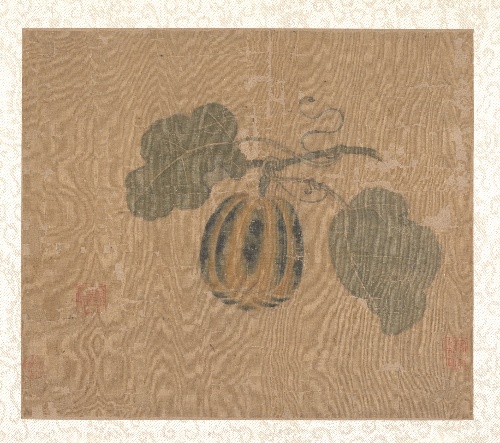
Title: 明    佚名    南瓜    扇面|Squash
Artist: Unidentified artist|Zhao Chang
Artist bio: |Chinese, active 10th–11th century
Object type: Album leaf
Classification: Paintings
Medium: Album leaf; ink and color on silk
Culture: China
Period: Song dynasty (?) (960–1279)
Dimensions: 8 1/8 x 9 3/8 in. (20.6 x 23.8 cm)
Department: Asian Art
Credit line: John Stewart Kennedy Fund, 1913
Accession year: 1913
Repository: Metropolitan Museum of Art, New York, NY
Tags: Fruit